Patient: sex M, age 21
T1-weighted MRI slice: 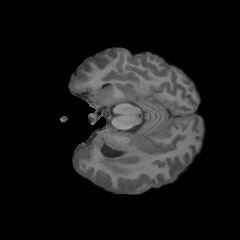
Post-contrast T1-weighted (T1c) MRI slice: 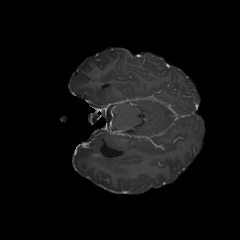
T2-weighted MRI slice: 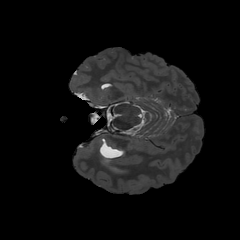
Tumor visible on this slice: yes
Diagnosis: Glioblastoma, IDH-wildtype
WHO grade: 4